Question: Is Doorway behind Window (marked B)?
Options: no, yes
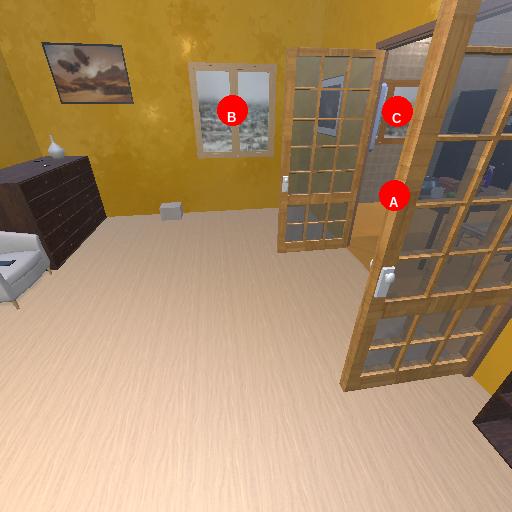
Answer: no